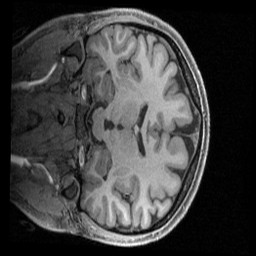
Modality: T1w
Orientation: coronal
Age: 23
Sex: female
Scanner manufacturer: siemens
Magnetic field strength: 3 T
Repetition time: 2.4 s
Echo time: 0.00231 s